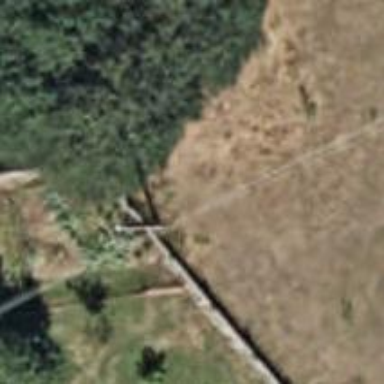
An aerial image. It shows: Power pole.